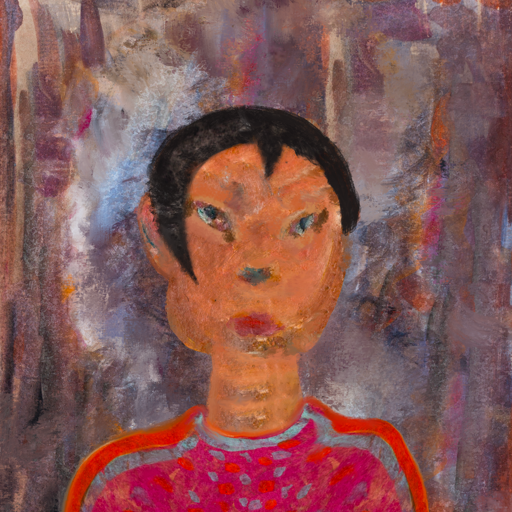
Background: Hypocrite, Head And Neck Front: Boggyland, Face Front: Boggyland, Bust: Sisters, Hair Front: Roy_Bahadur, Head Accessory: Blank, Second Necklace: Blank, Necklace: Blank, Baby: Blank